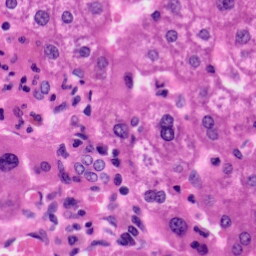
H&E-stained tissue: Liver